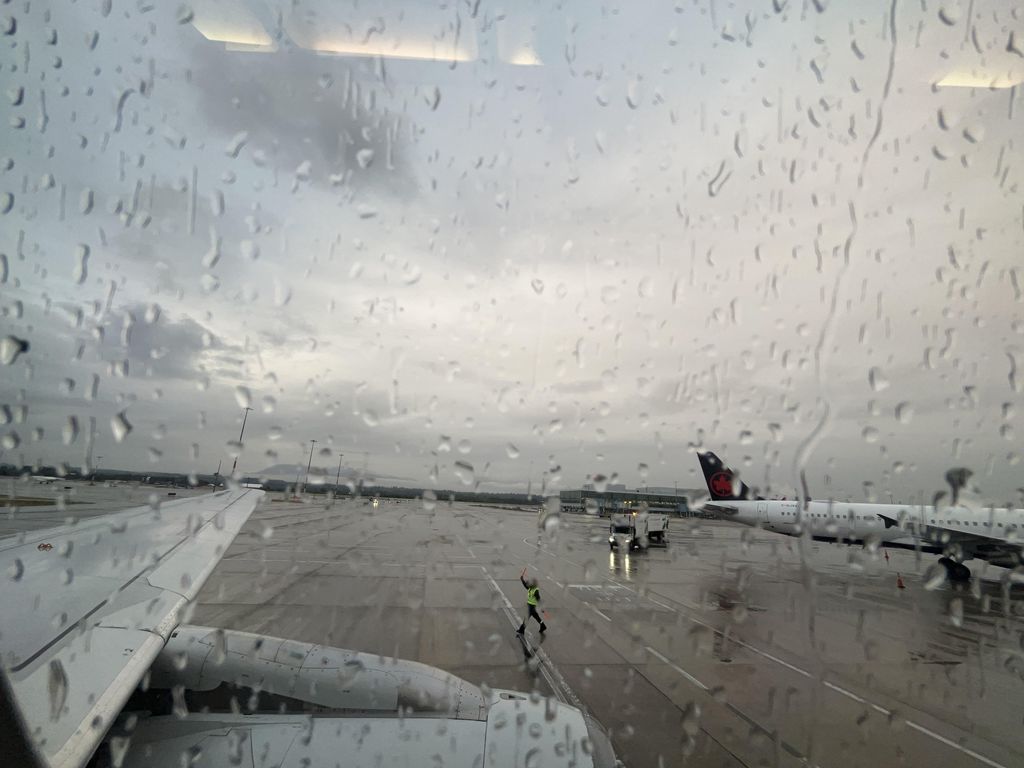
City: vancouver